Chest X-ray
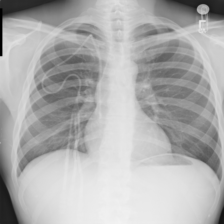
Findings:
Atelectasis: negative
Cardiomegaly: negative
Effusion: negative
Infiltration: negative
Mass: negative
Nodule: negative
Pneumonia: negative
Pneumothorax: negative
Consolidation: negative
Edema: negative
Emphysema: negative
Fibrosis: negative
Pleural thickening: negative
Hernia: negative